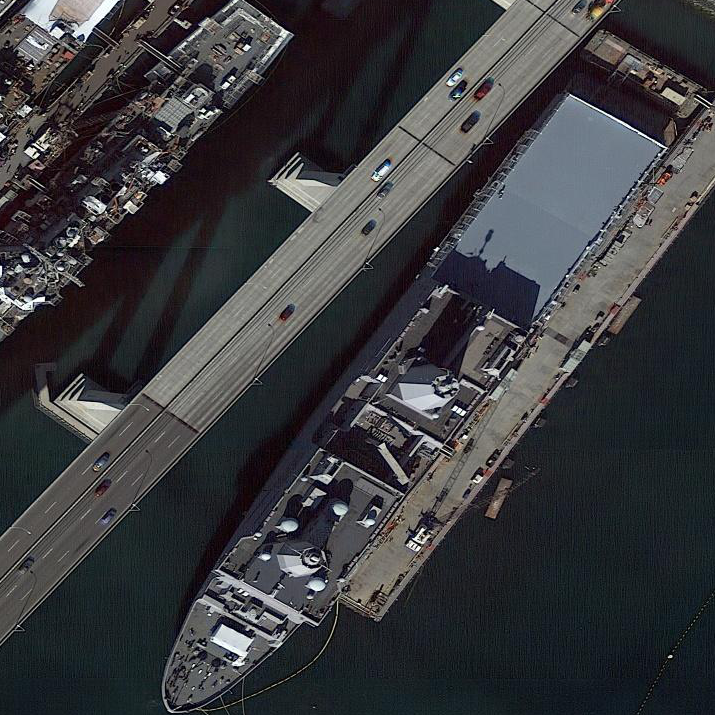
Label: combat